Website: home-depot
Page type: customer-info-address
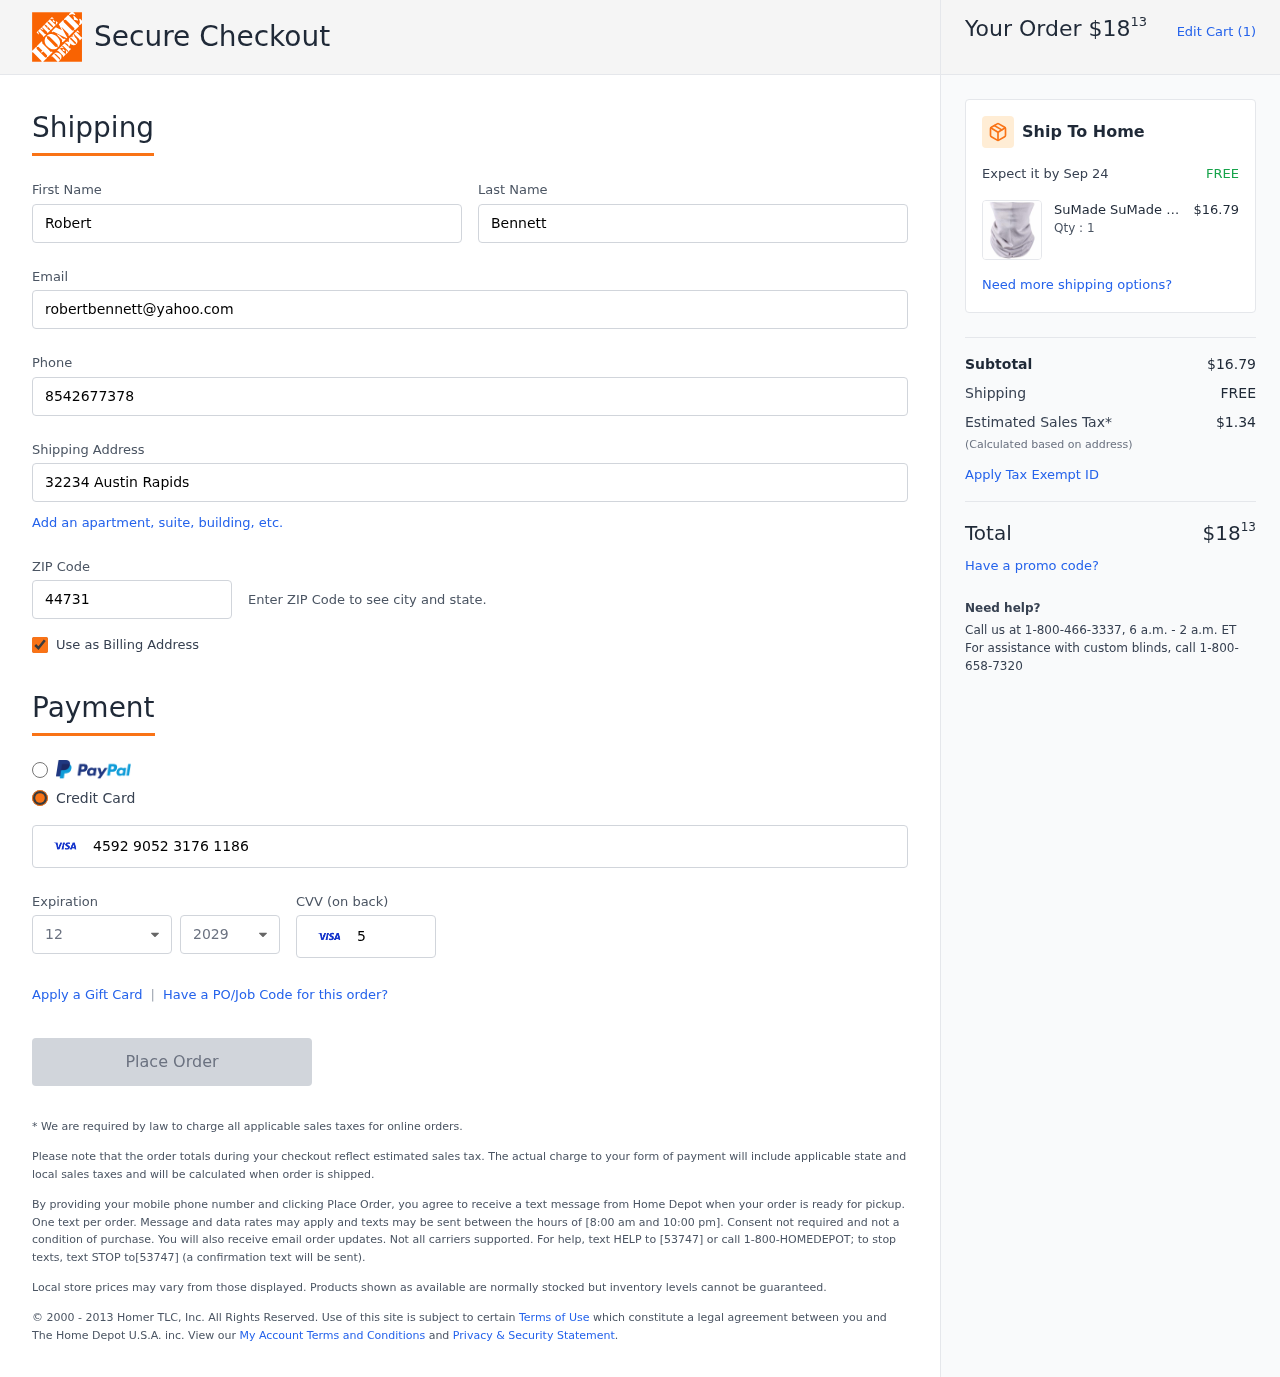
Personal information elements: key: PII_CARD_CVV
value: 591
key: PII_CARD_EXPIRY_MONTH
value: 12
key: PII_CARD_EXPIRY_YEAR
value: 29
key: PII_CARD_NUMBER
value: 4592 9052 3176 1186
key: PII_EMAIL
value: robertbennett@yahoo.com
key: PII_FIRSTNAME
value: Robert
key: PII_LASTNAME
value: Bennett
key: PII_PHONE
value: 8542677378
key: PII_POSTCODE
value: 44731
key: PII_STREET
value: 32234 Austin Rapids
Product elements: key: PRODUCT1_BRAND
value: SuMade
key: PRODUCT1_NAME
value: SuMade Unisex Headwear Face Cover Headband Magic Scarf Neck Gaiter Bandanas
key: PRODUCT1_NAME
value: SuMade Unisex Headwe...
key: PRODUCT1_PRICE
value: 16.79
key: PRODUCT1_QUANTITY
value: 1
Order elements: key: ORDER_TOTAL
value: $1813
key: ORDER_NUM_ITEMS
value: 1
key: ORDER_DELIVERY_DATE
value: Sep 24
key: ORDER_SUBTOTAL
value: $16.79
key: ORDER_SHIPPING_COST
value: FREE
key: ORDER_TAX
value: $1.34